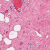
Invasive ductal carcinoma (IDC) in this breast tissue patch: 0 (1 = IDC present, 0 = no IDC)